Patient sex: F
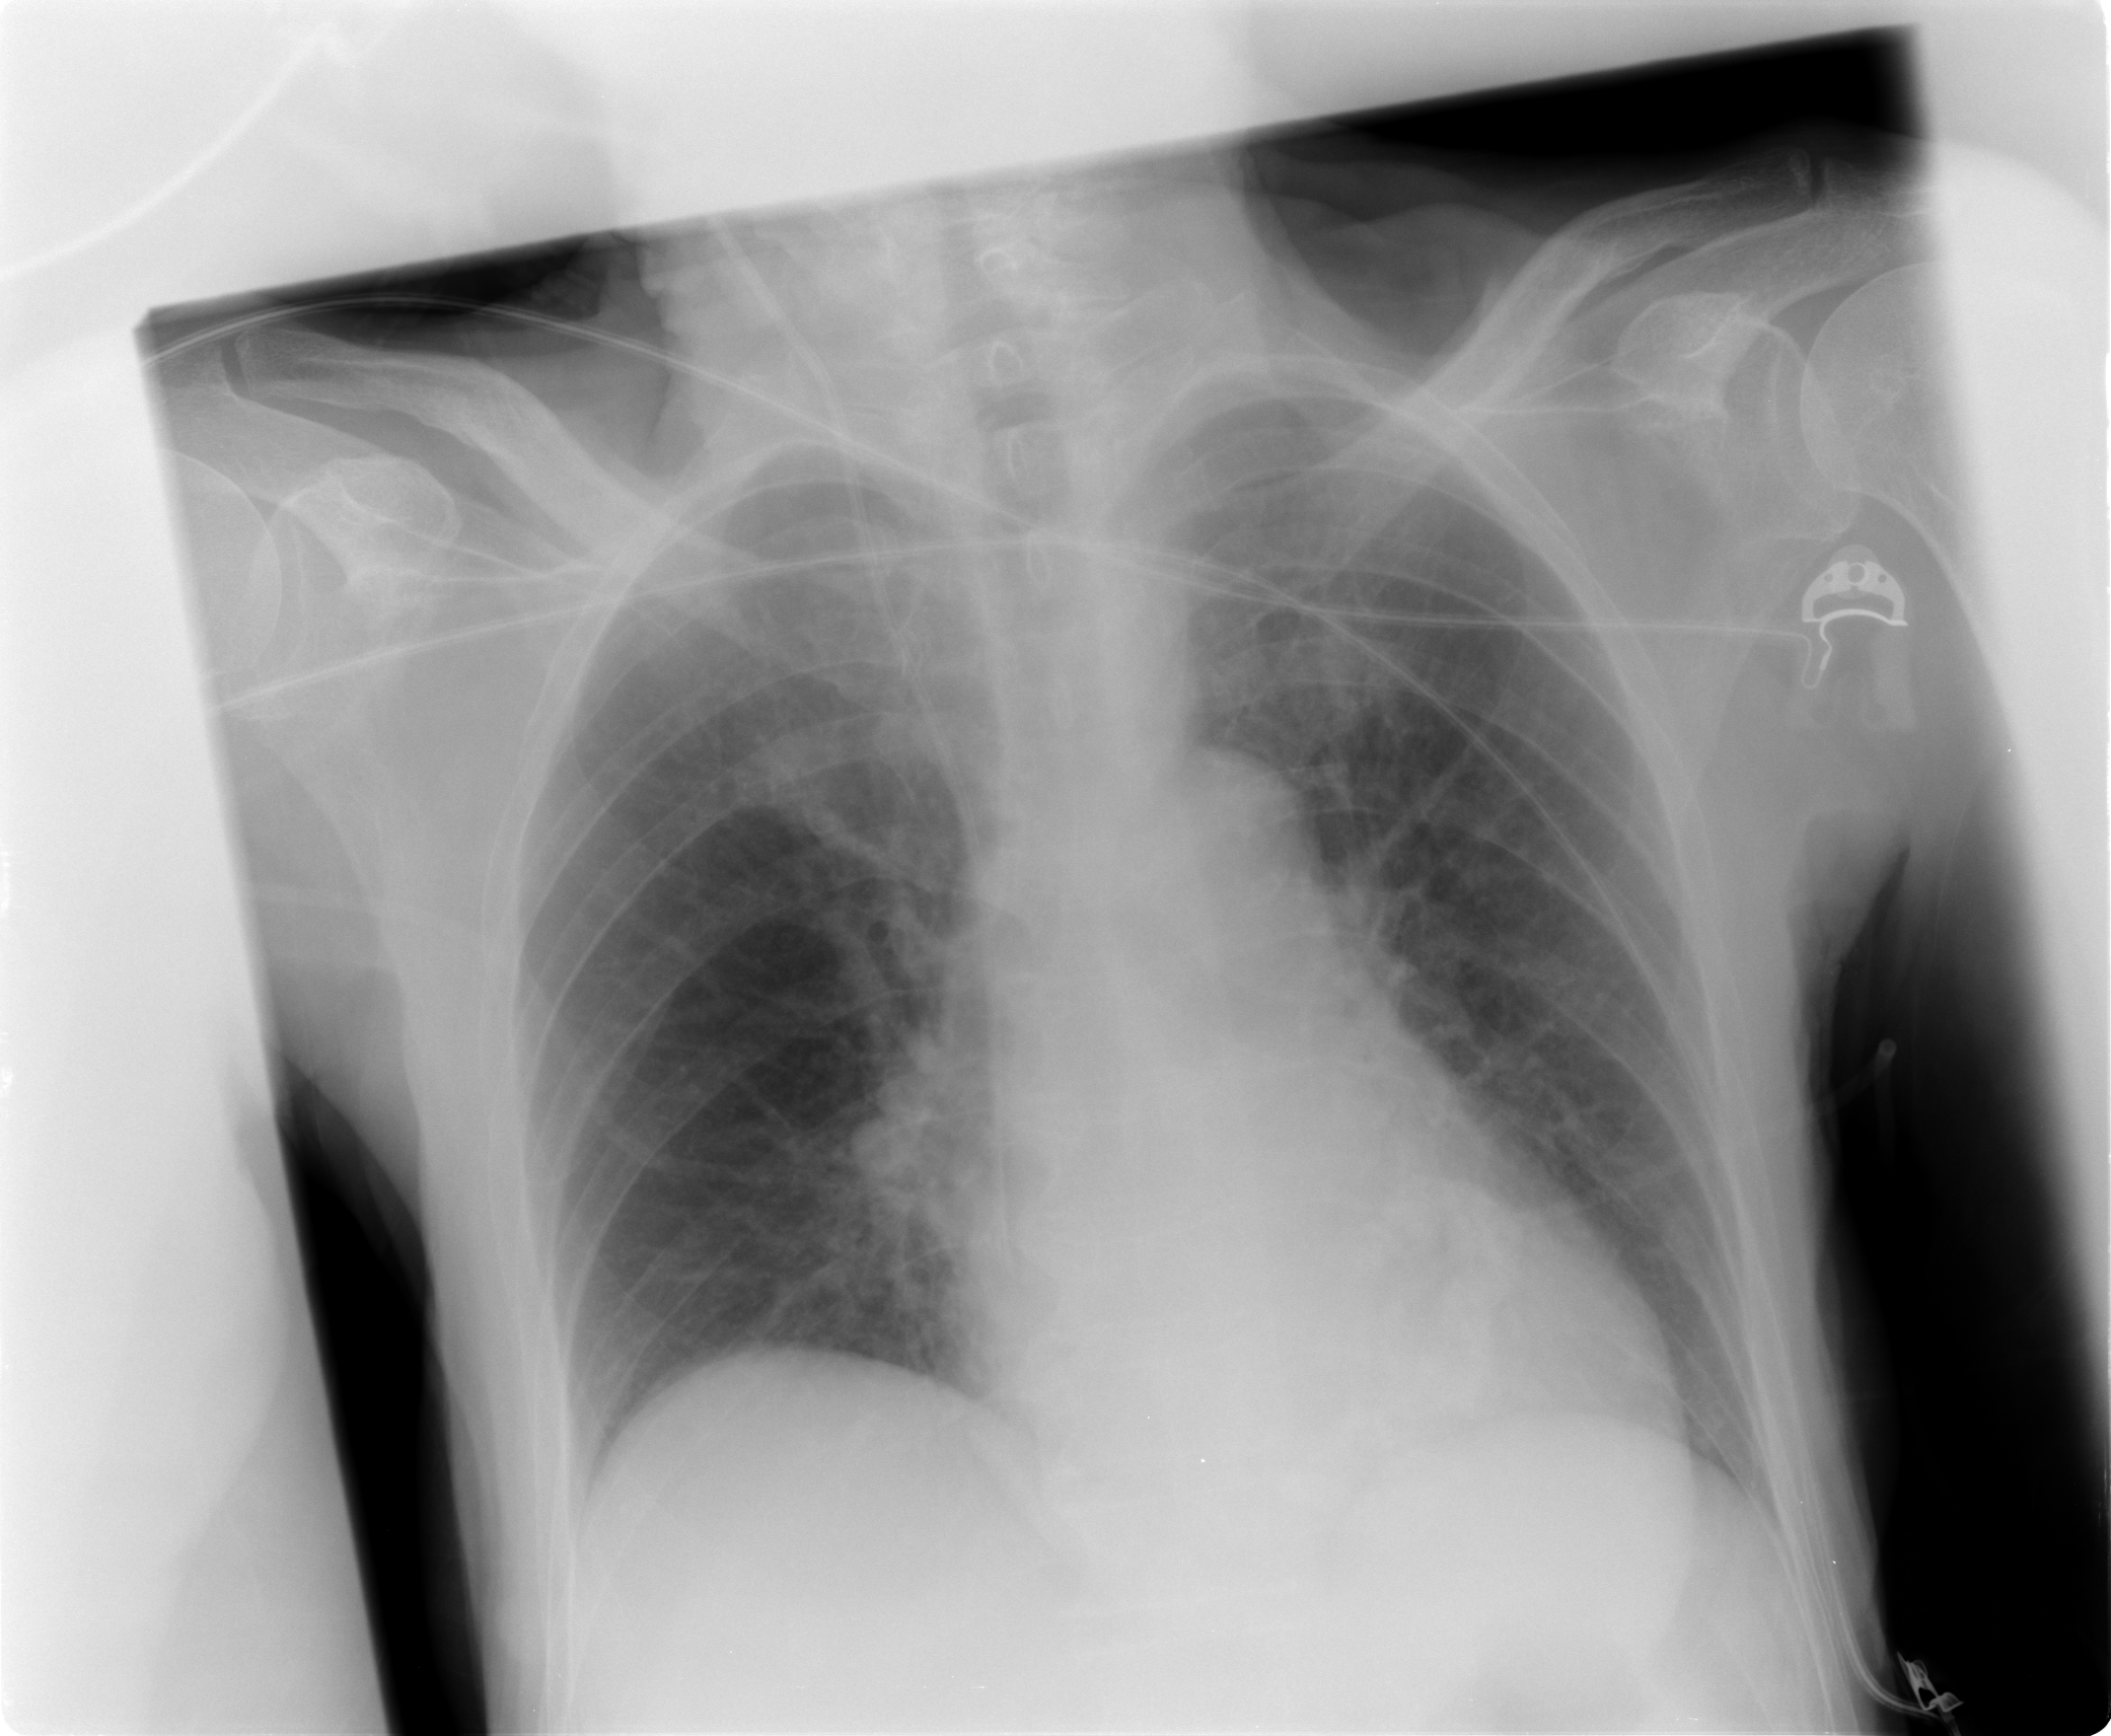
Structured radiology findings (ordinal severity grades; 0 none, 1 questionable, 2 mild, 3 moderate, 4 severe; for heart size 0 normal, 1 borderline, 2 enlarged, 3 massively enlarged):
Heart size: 1
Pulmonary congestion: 1
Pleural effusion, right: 0
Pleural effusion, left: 0
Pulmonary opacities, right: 0
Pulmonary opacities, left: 0
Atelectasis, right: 1
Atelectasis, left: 1